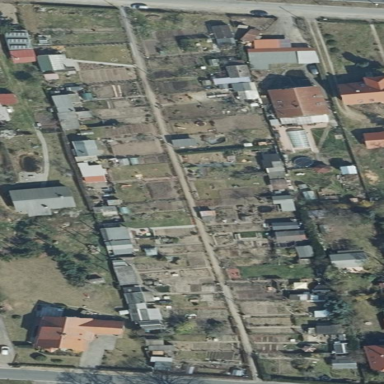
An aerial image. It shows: Area designated for allotments.